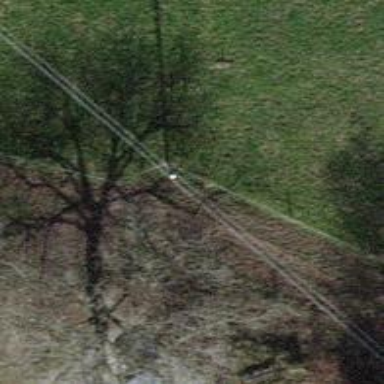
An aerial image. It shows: Minor power line.